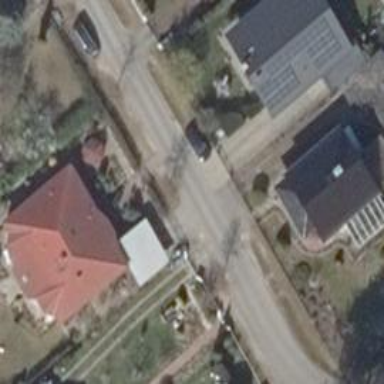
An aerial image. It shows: Driveway.